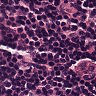
Metastatic tissue present: no